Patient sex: M
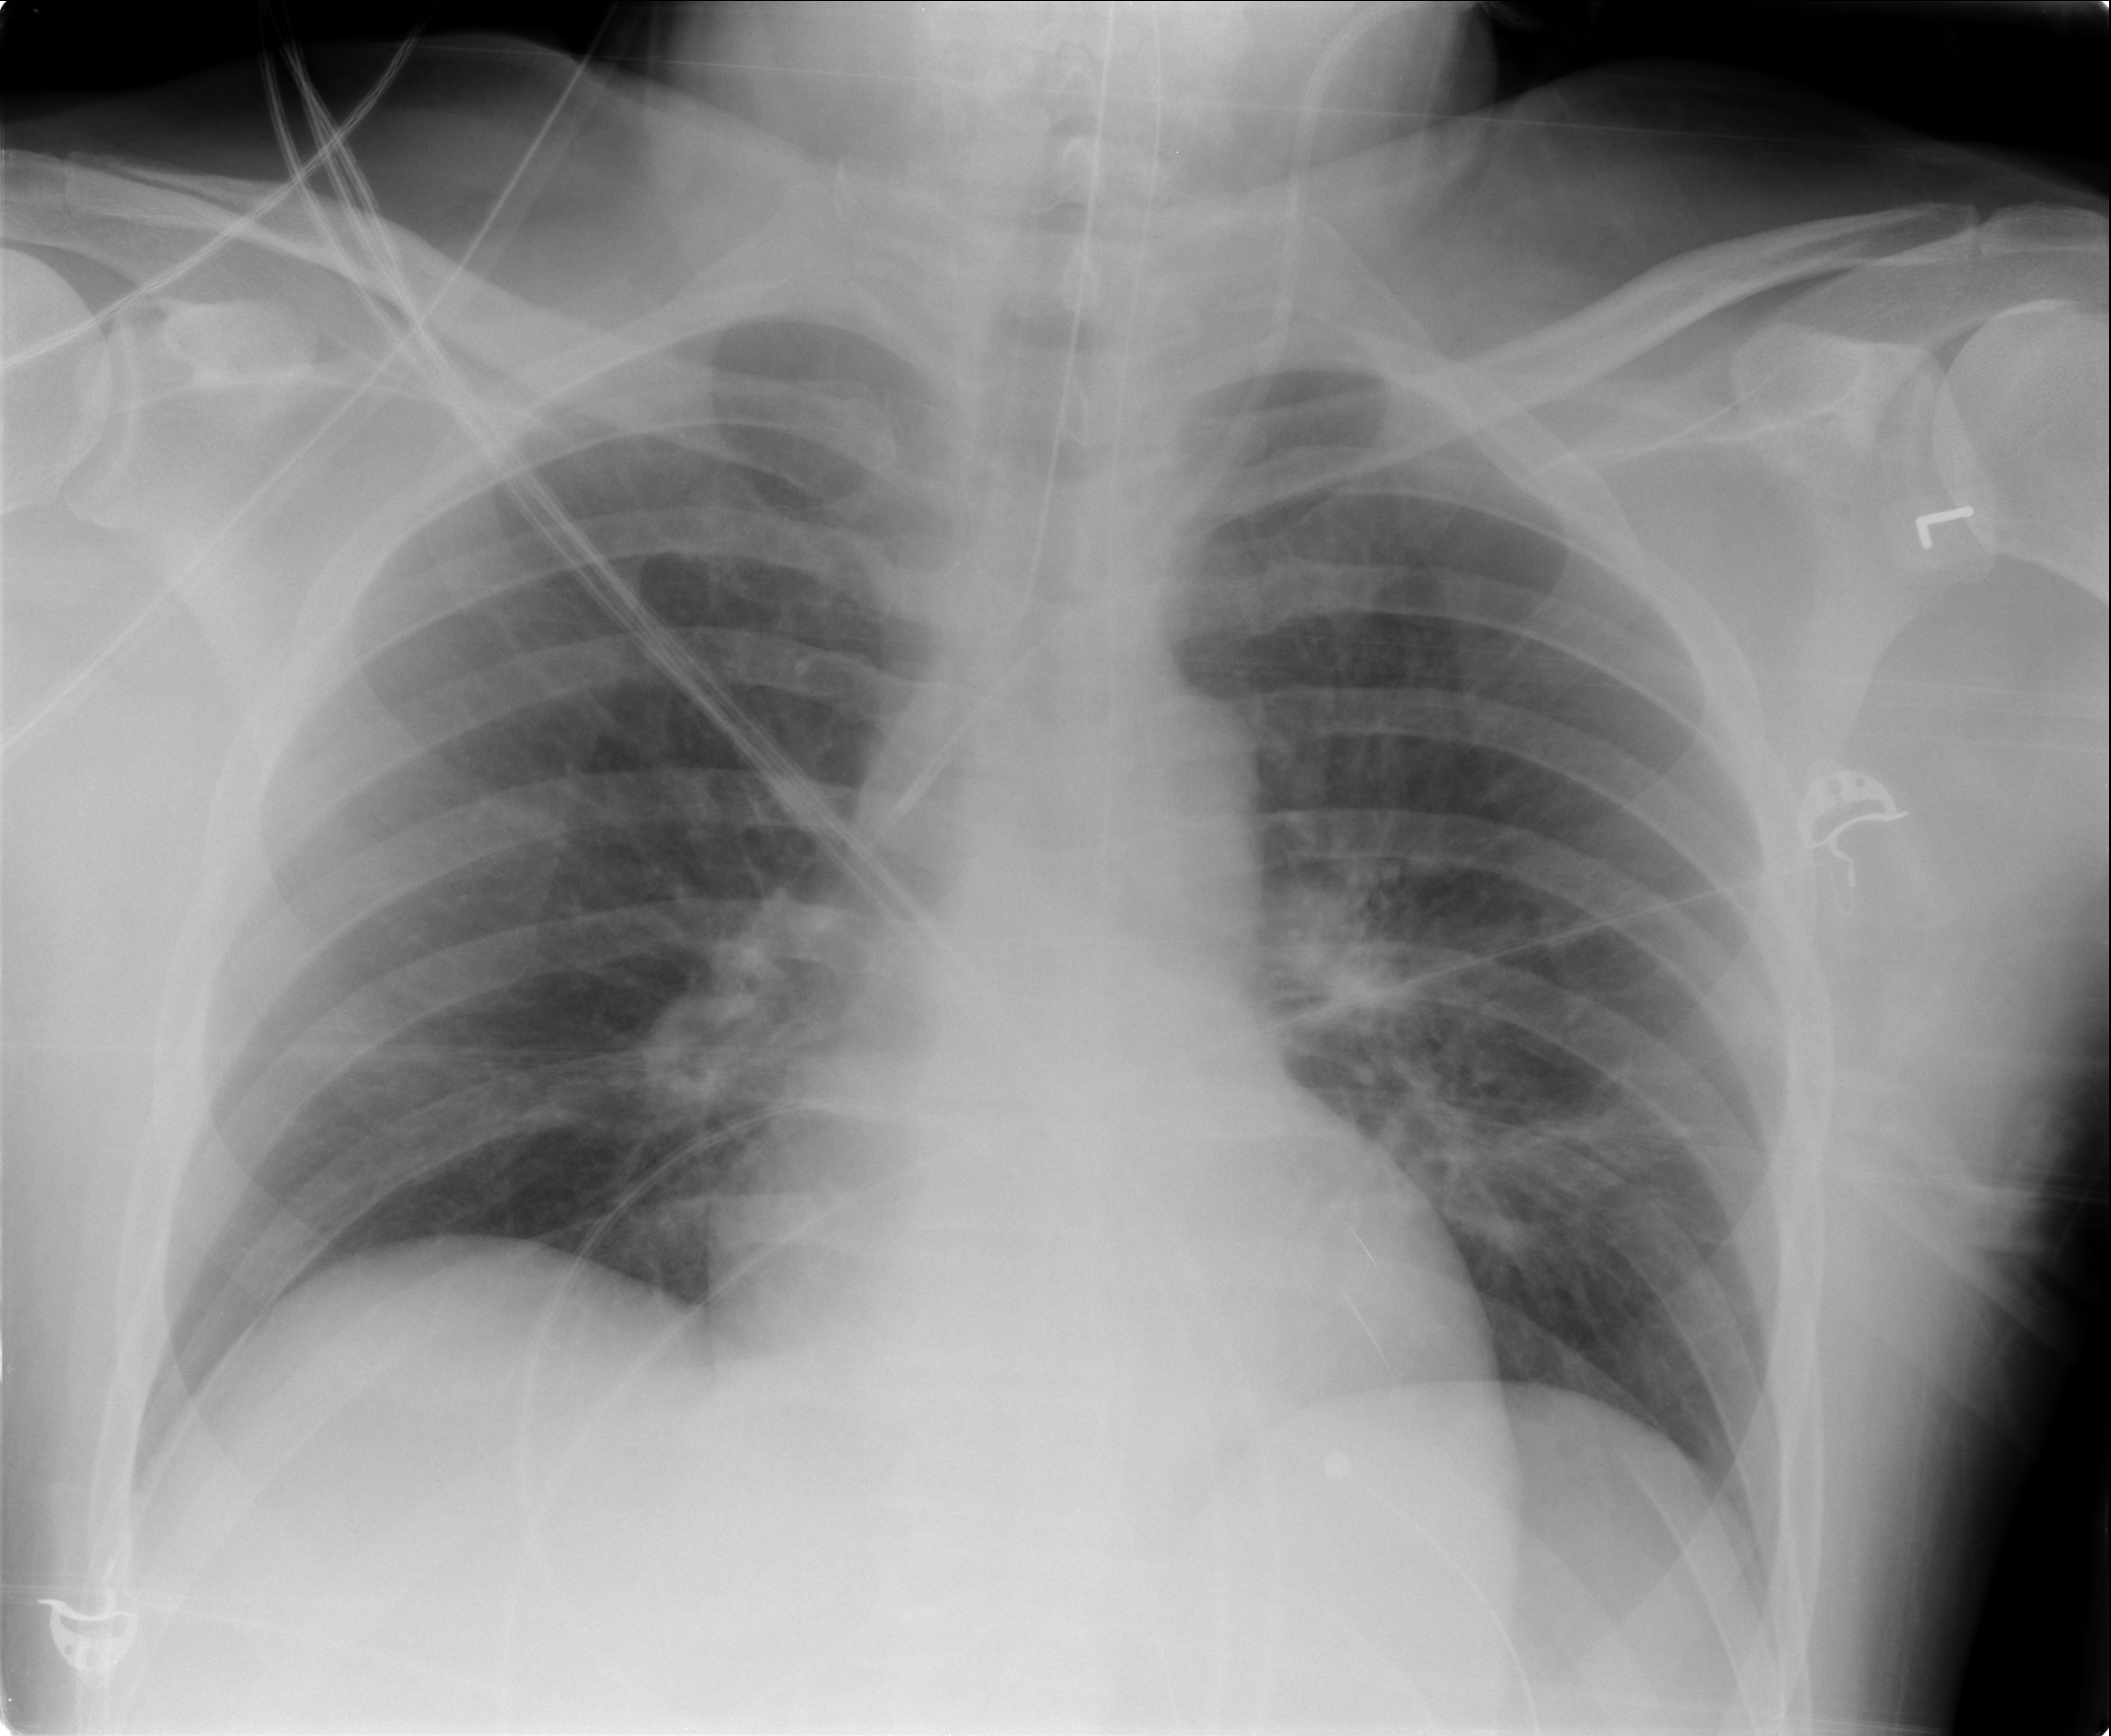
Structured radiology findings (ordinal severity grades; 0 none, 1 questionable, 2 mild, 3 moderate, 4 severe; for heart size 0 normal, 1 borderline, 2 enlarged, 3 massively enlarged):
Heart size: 2
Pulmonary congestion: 1
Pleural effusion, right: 0
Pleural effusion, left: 0
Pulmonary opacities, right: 0
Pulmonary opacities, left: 1
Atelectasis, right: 0
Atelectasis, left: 2